Chest X-ray:
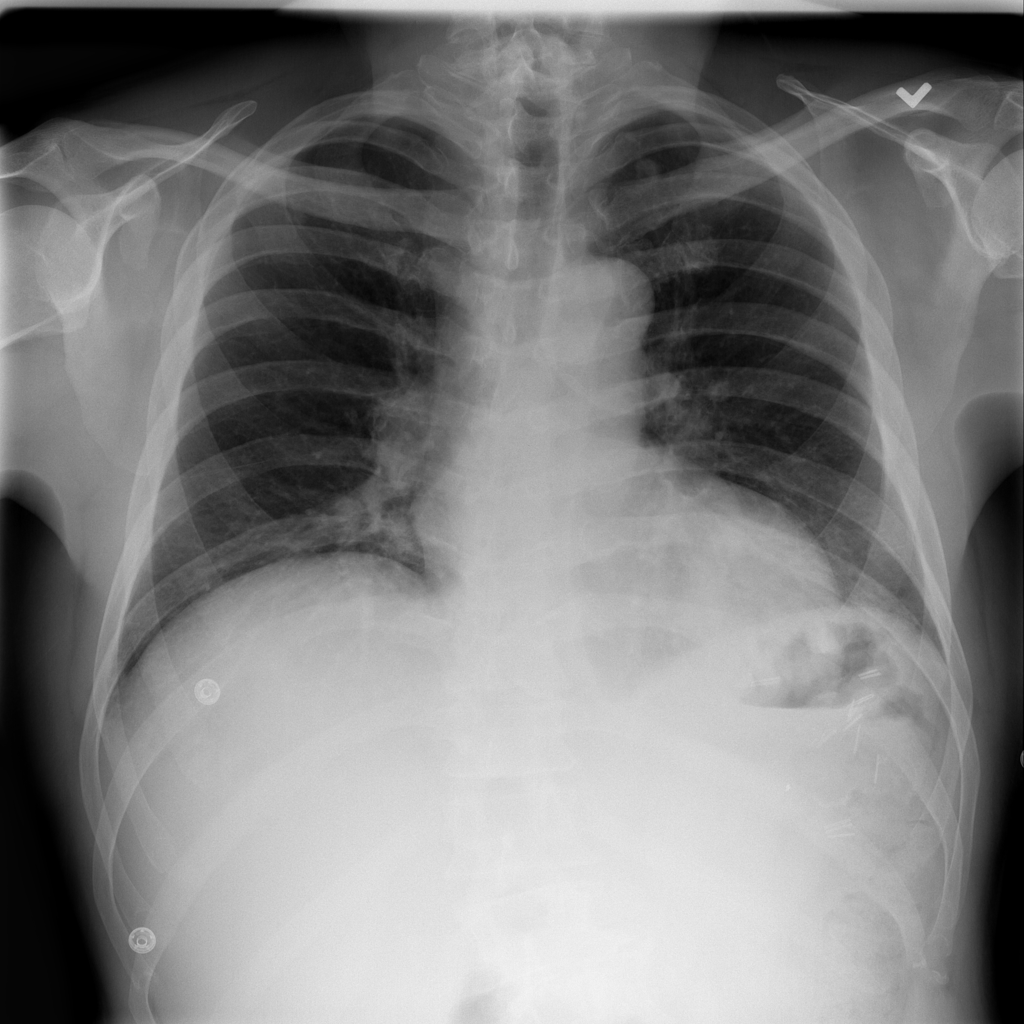
Findings: Calcification, Consolidation
No abnormal finding: no